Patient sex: F
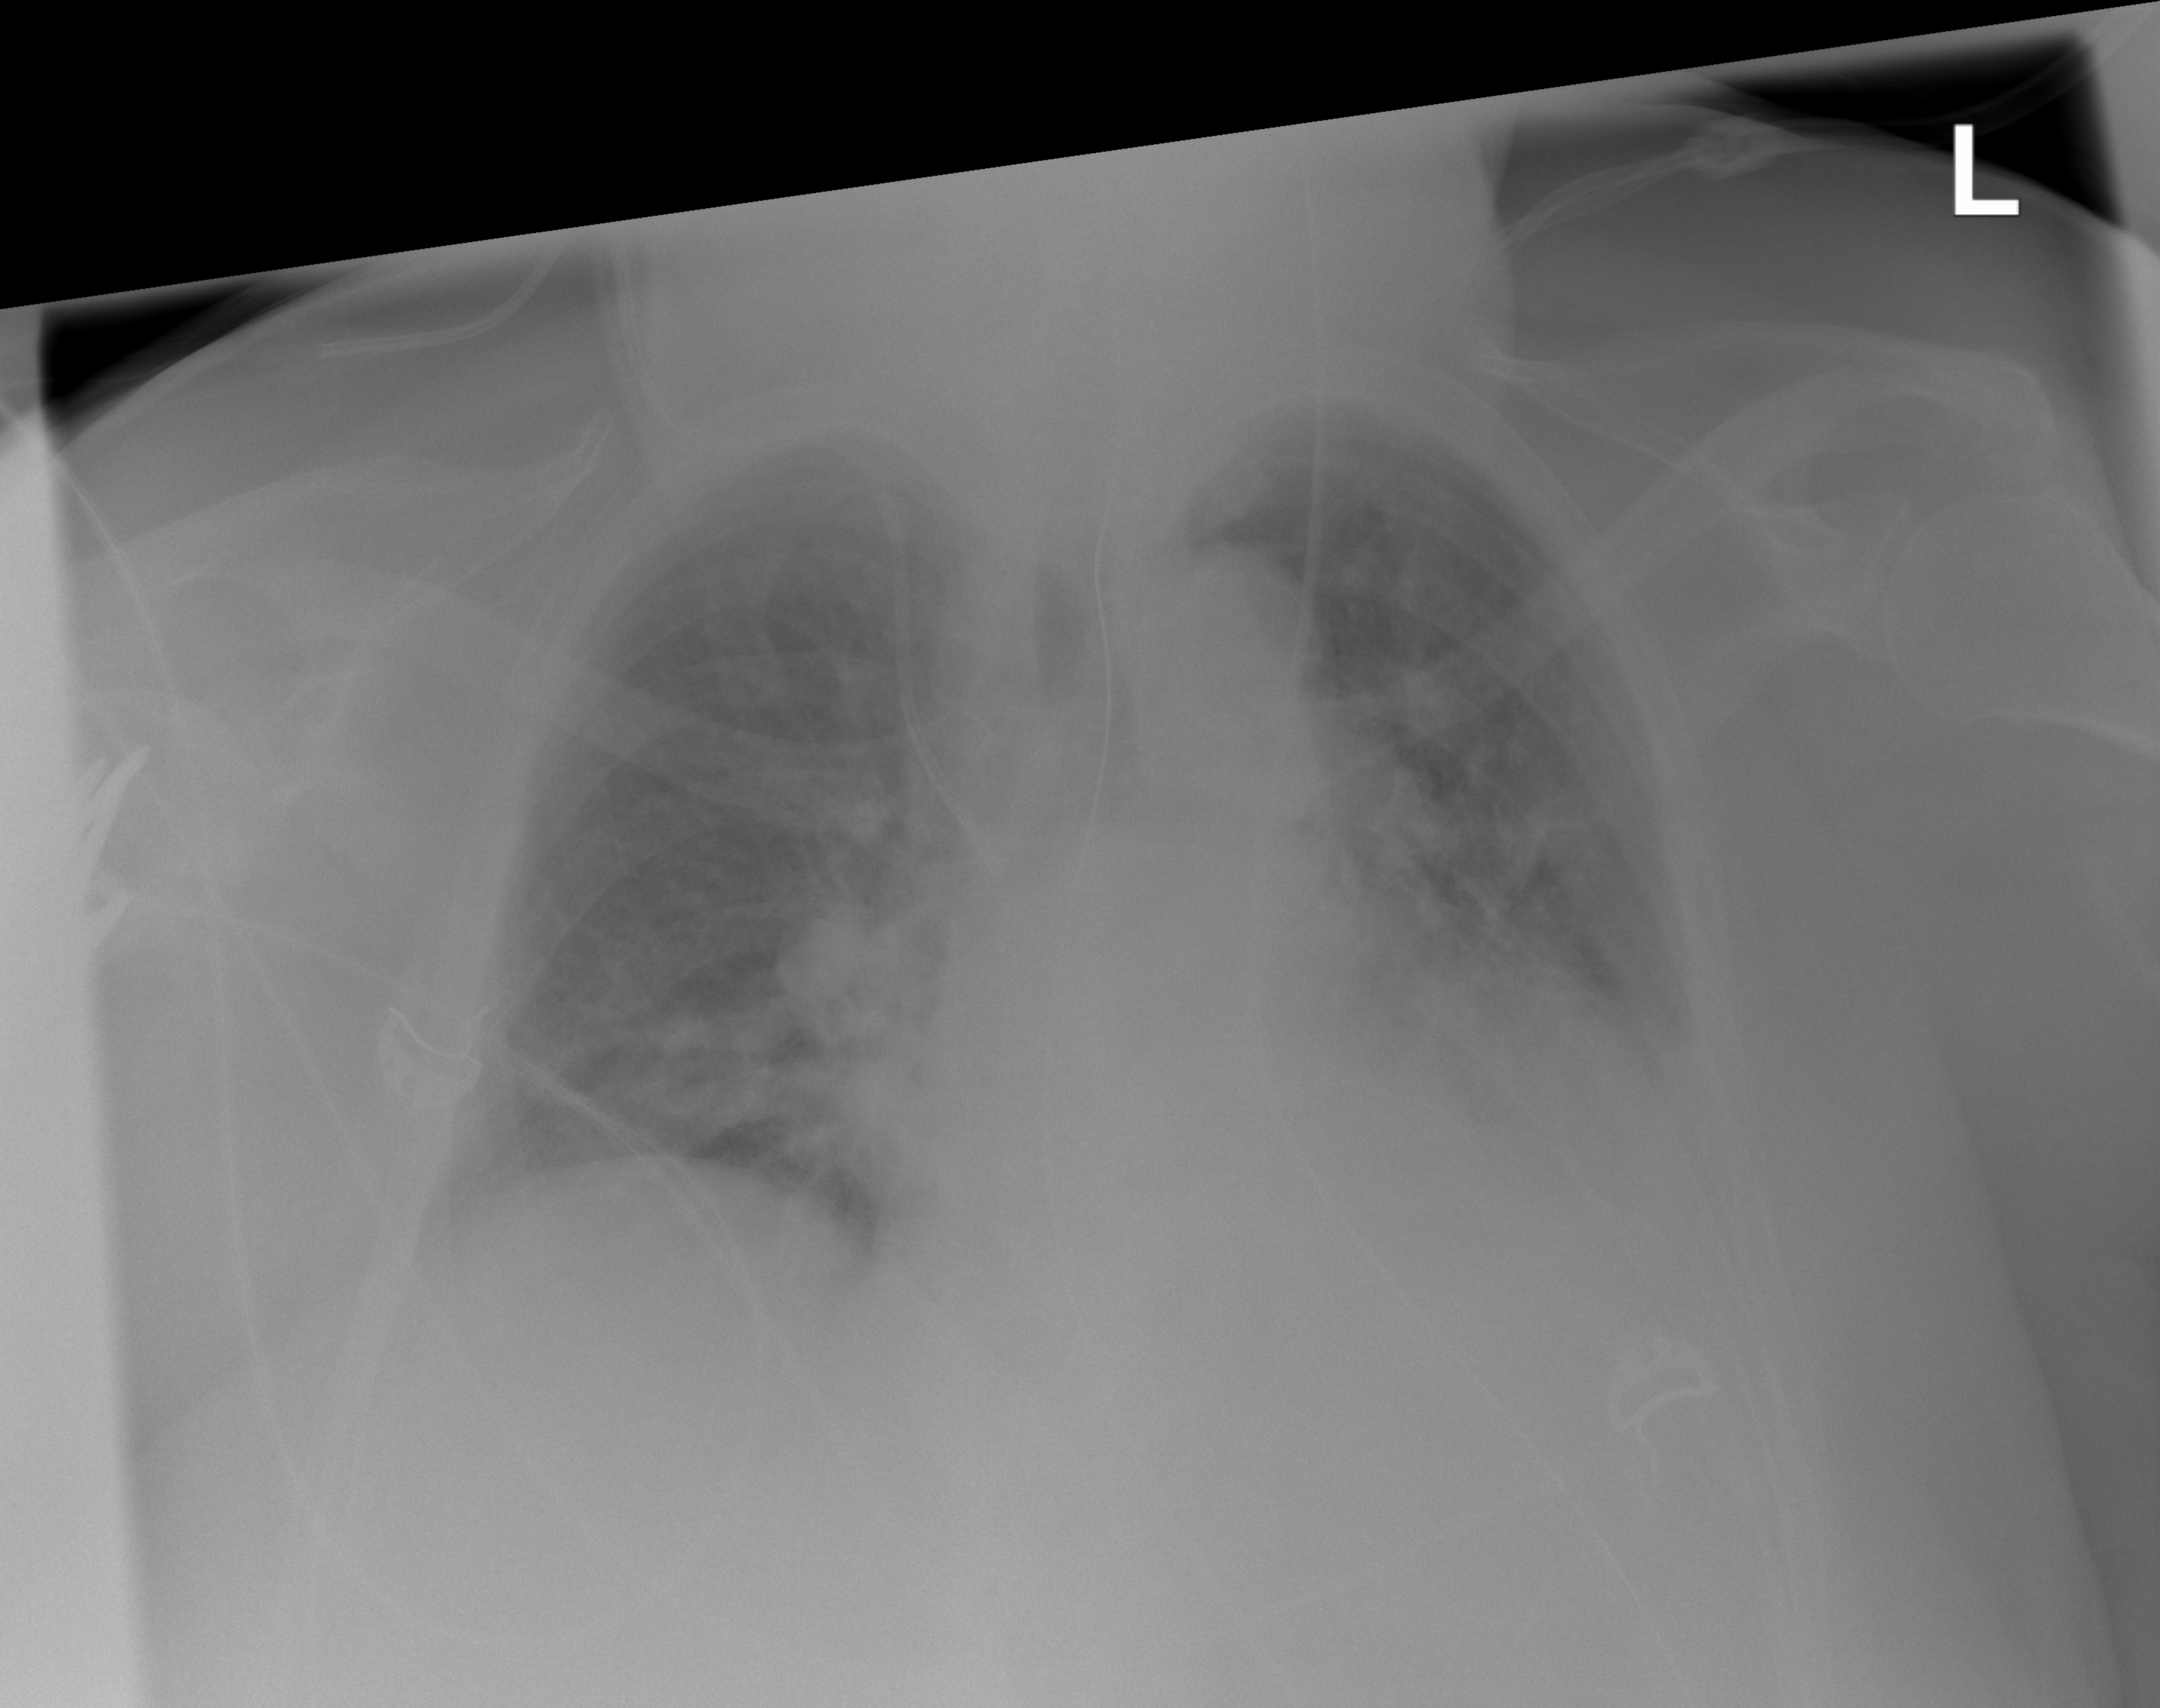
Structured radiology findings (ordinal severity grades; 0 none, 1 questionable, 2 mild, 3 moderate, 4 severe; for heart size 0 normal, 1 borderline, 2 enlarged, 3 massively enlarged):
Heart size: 2
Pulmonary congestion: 2
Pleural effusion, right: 0
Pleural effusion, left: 2
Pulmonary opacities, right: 2
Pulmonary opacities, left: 2
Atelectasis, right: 2
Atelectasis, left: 2